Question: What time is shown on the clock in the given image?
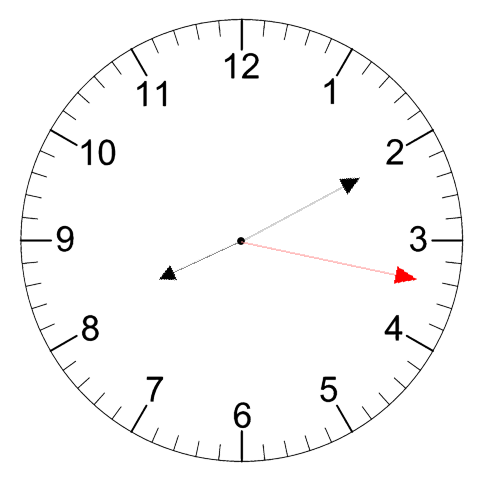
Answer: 08:10:17